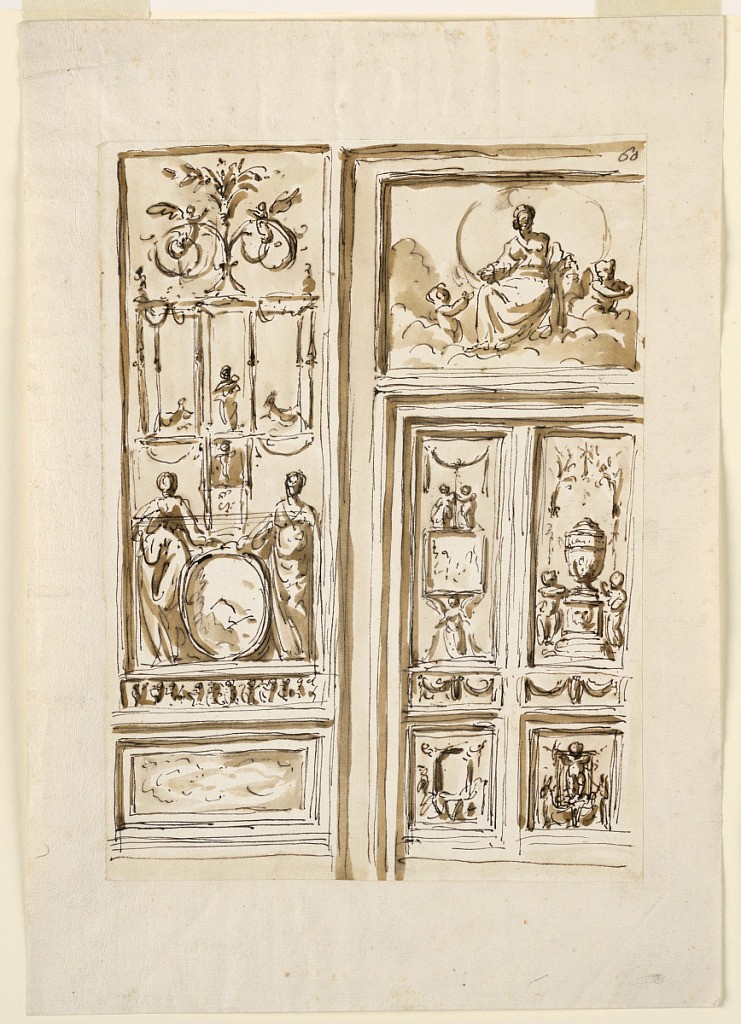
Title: Design for Door and Adjoining Wall Panel Decorations
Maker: Giuseppe Barberi, Italian, 1746–1809
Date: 1746–1809
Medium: Pen and brown ink, brush and brown wash on off-white laid paper, lined
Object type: Drawing
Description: Rectangular panels with classical motifs including rinceaux, columns, urns, and swags. The overdoor features the Virgin on the Crescent (?) with a putto.